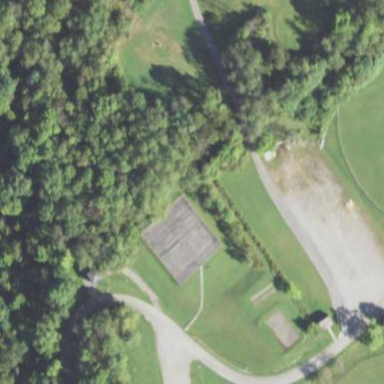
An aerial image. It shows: Basketball court on leisure land pitch.